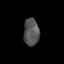
Tissue: skin
Cell type: Epithelial cells
Senescence score: 0.2762
Nuclear area (px): 418
Mean DAPI intensity: 84.084